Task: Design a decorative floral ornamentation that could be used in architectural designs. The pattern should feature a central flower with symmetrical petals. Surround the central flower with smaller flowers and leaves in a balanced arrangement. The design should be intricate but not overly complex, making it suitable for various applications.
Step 250:
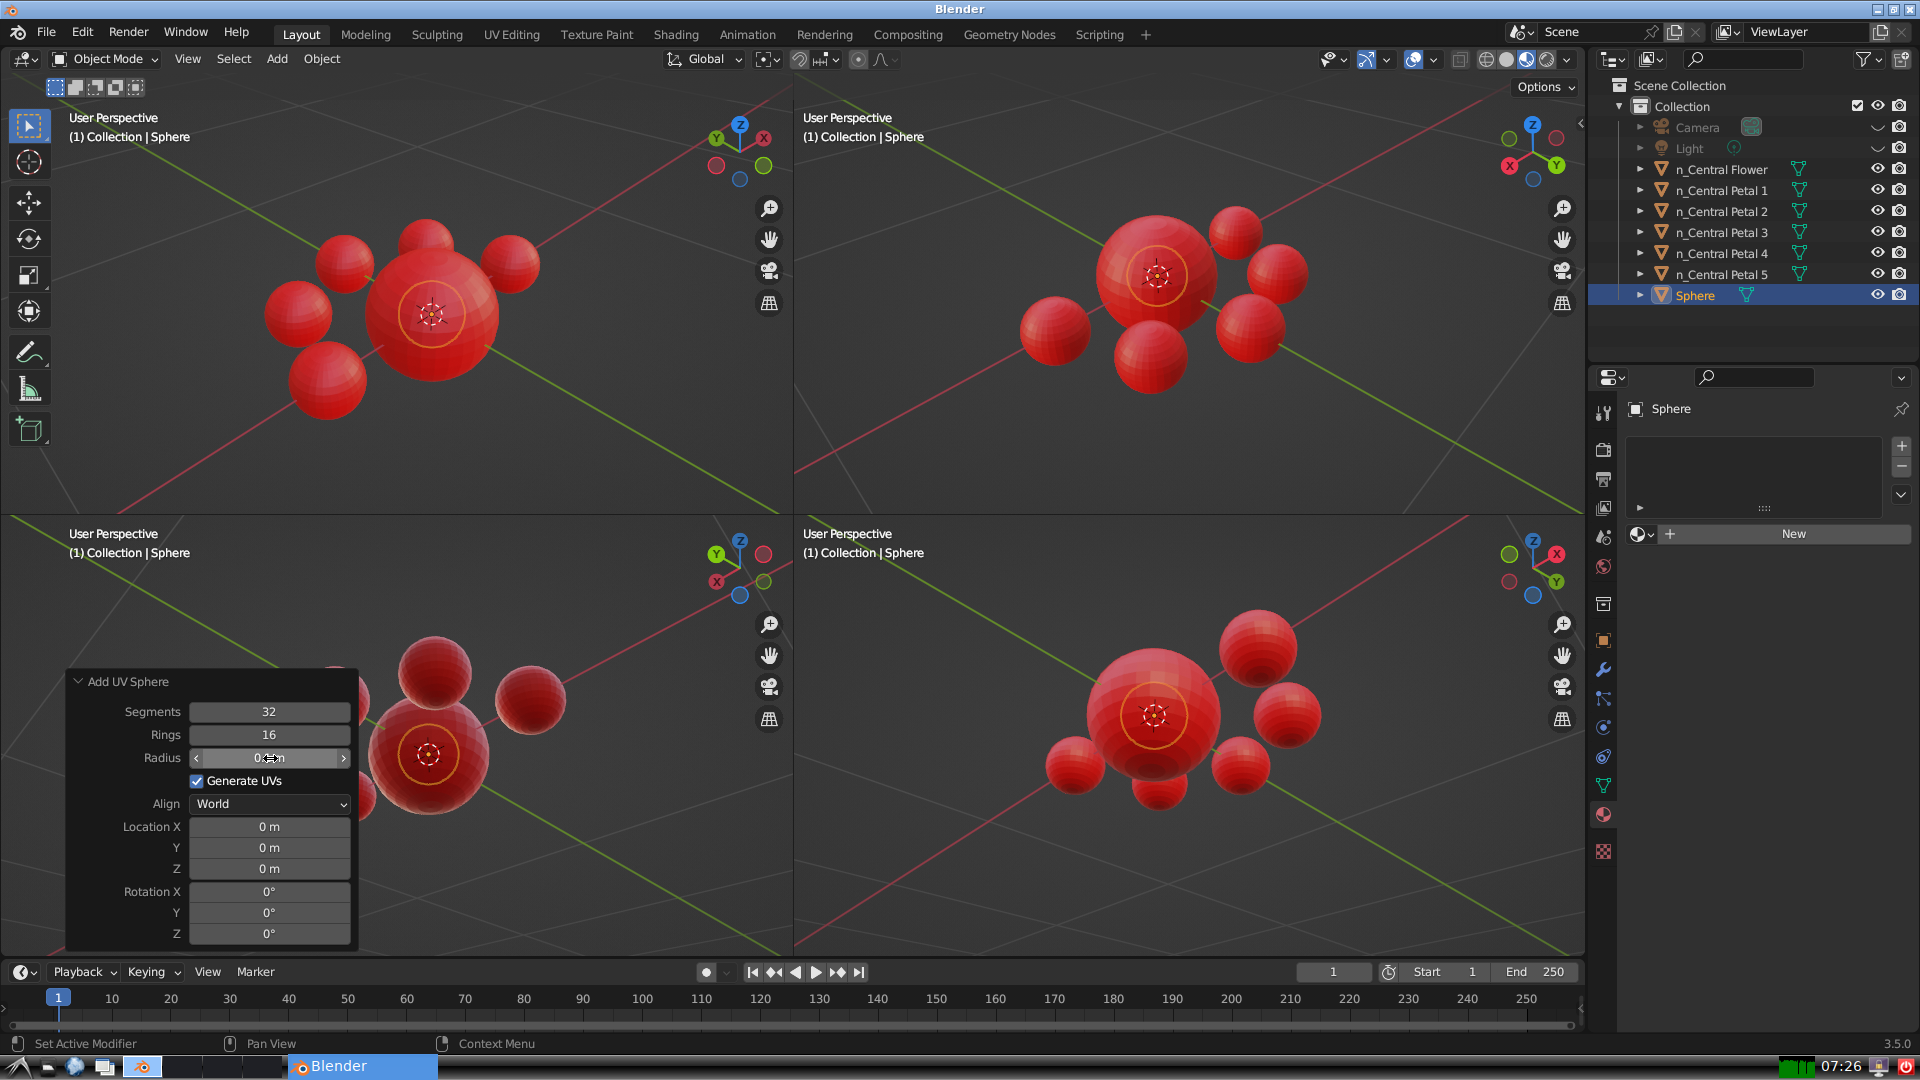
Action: click: no